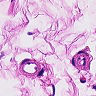
Metastatic tissue present: no